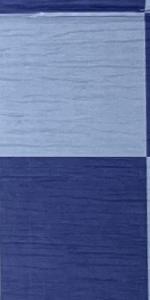
Label: Empty